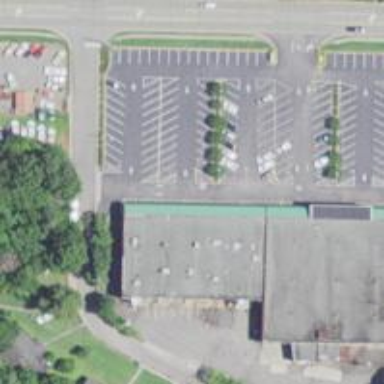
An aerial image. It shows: Supermarket.